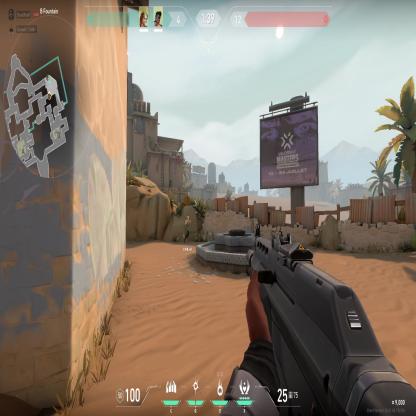
Label: teammate